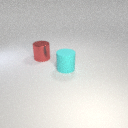
large red metal cylinder behind large cyan rubber cylinder